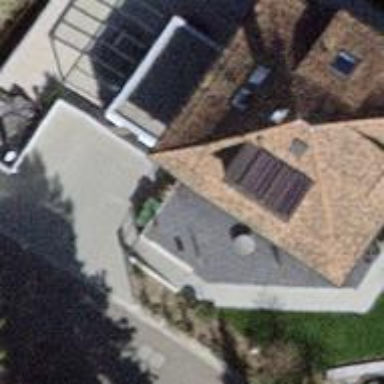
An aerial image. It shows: Detached building with pyramidal roof shape.